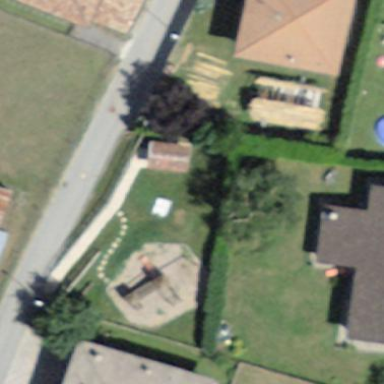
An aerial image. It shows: Playground area for leisure activities on the land.